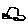
Label: car